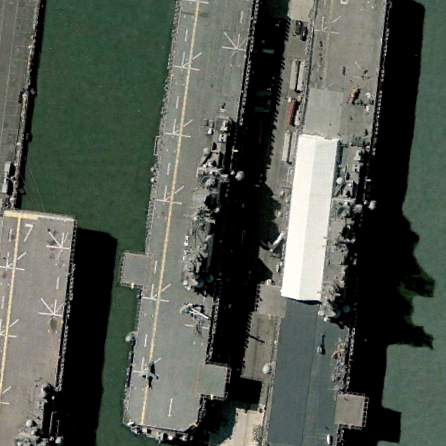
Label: Wasp-class_assault_ship